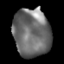
Tissue: lung
Cell type: Myeloid cells
Senescence score: 0.2393
Nuclear area (px): 1754
Mean DAPI intensity: 109.855